Question: I'm trying to open links via vba but I'm having lots of problems, here is what I was using previously:
'''
Sub OpenUrl()
With Application
.ScreenUpdating = False
.EnableEvents = False
.Calculation = xlCalculationManual
.DisplayAlerts = False
End With
Dim lSuccess As Long
Dim LastRow as Long
LastRow = Range("A65536").End(xlUp).Row
For Cell = LastRow To 1 Step -1
'lSuccess = ShellExecute(0, "Open", Range("D" & Cell).Value)
ThisWorkbook.FollowHyperlink (Range("D" & Cell).Value)
Next Cell
With Application
.ScreenUpdating = True
.EnableEvents = True
.Calculation = xlCalculationAutomatic
.DisplayAlerts = True
End With
End Sub
'''
However when it gets to the 'ThisWorkbook.Followhyperlink' part it throws a "Out of memory" even though my system has 64GB of memory.
Trying the shell execute route from: <URL> doesn't work either for me as it returns:

Anyone have any ideas?
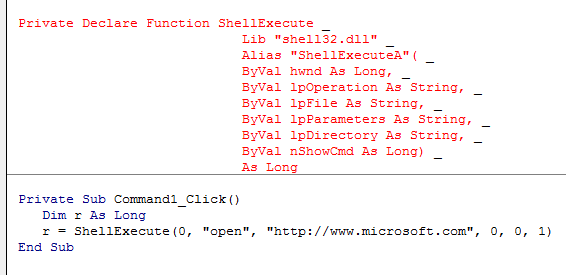
Answer: If you're using an API in 64-bit office then you may need to declare it as 'pointer safe' and use the VBA7 'LongPtr' type. You can use conditional compilation to test the environment using the VBA7 'Win64' constant:
'''
#If Win64 Then
Private Declare PtrSafe Function ShellExecute Lib "shell32.dll" Alias "ShellExecuteA"( _
ByVal hwnd As LongPtr, ByVal lpOperation As String, ByVal lpFile As String, _
ByVal lpParameters As String, ByVal lpDirectory As String, ByVal nShowCmd As LongPtr) As Long
#Else
Private Declare Function ShellExecute Lib "shell32.dll" Alias "ShellExecuteA"( _
ByVal hwnd As Long, ByVal lpOperation As String, ByVal lpFile As String, _
ByVal lpParameters As String, ByVal lpDirectory As String, ByVal nShowCmd As Long) As Long
#End If
'''
Have look at <URL> about compatibility between 32-bit and 64-bit Office with VBA for more information